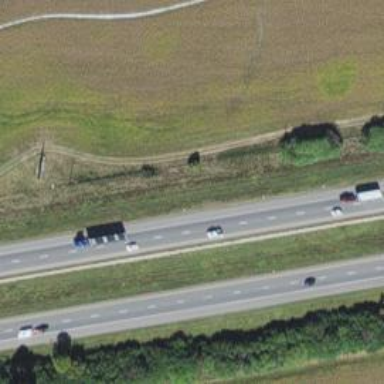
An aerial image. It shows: Motorway.